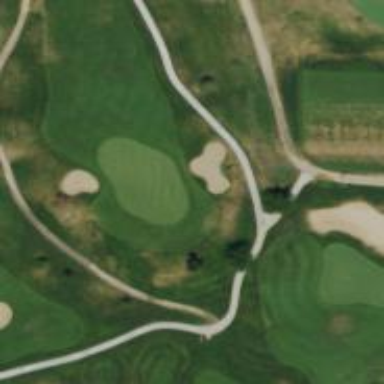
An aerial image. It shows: View of golf hole.